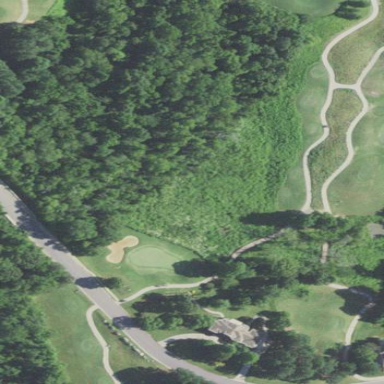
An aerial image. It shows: Lateral water hazard in golf course.